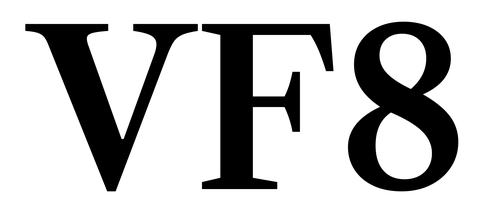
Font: LibreCaslonText_SemiBold